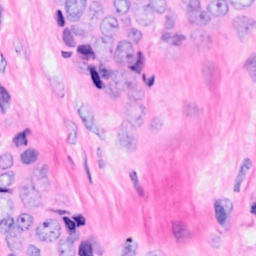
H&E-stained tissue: Breast